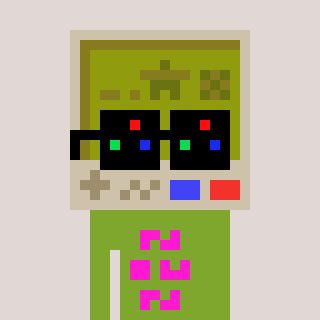
a pixel art character with square black sunglasses, a gameboy-shaped head and a slimegreen-colored body on a warm background